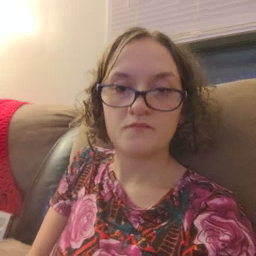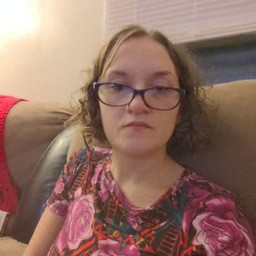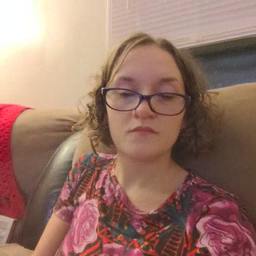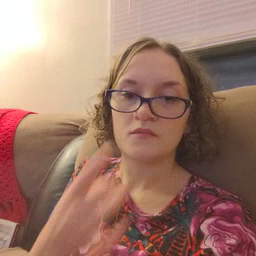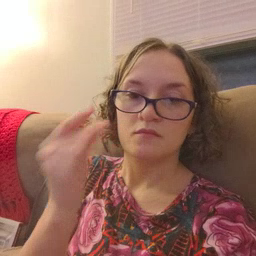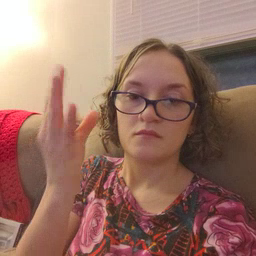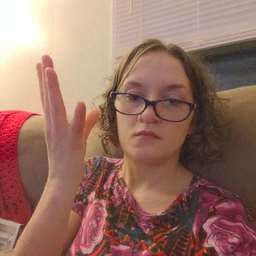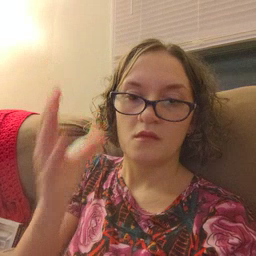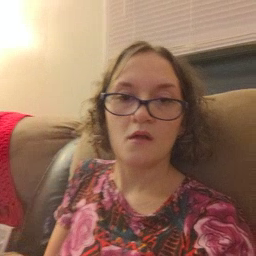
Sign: lamp